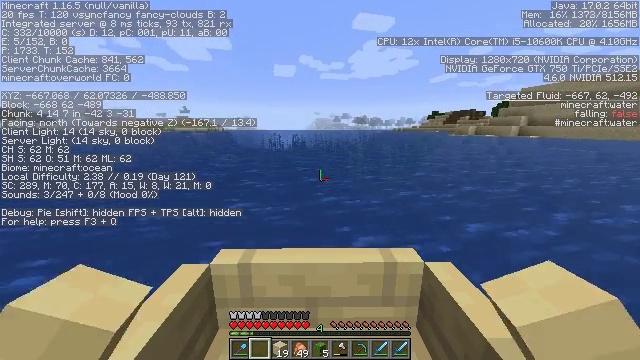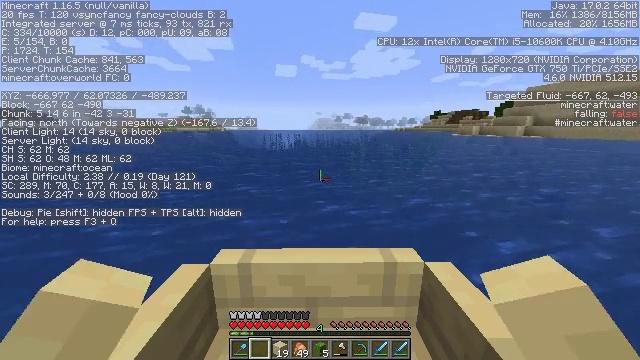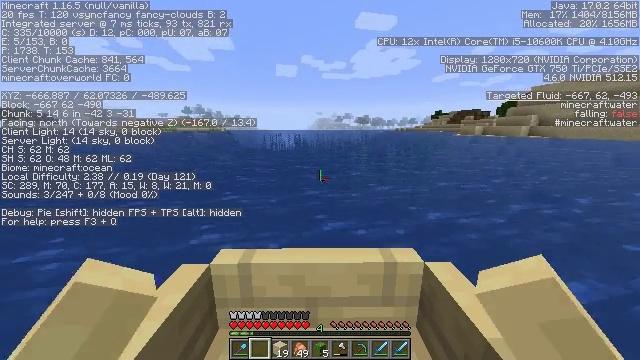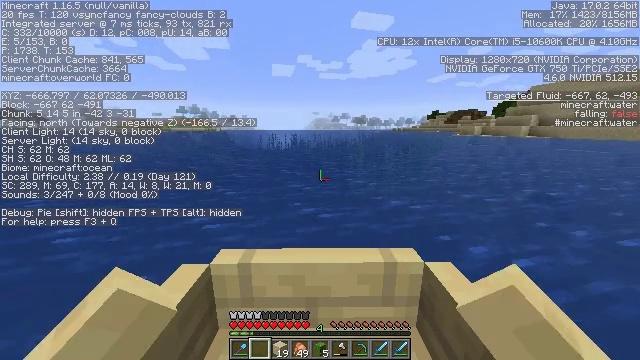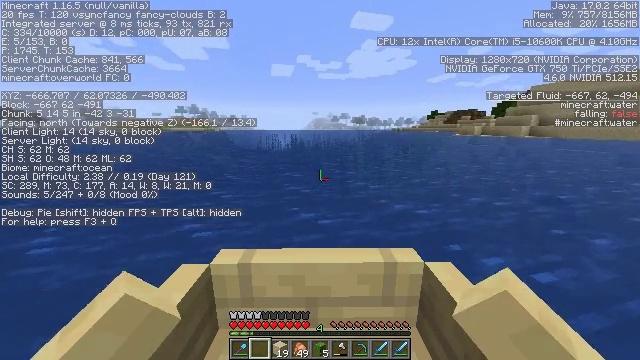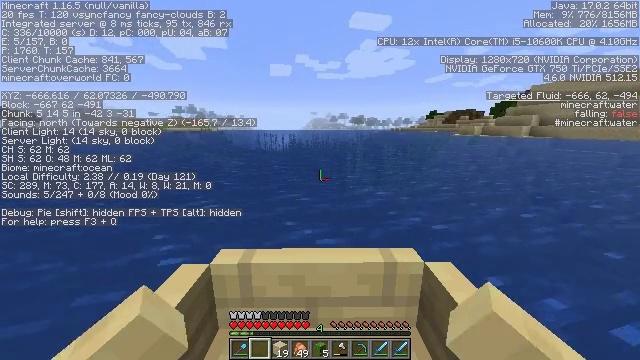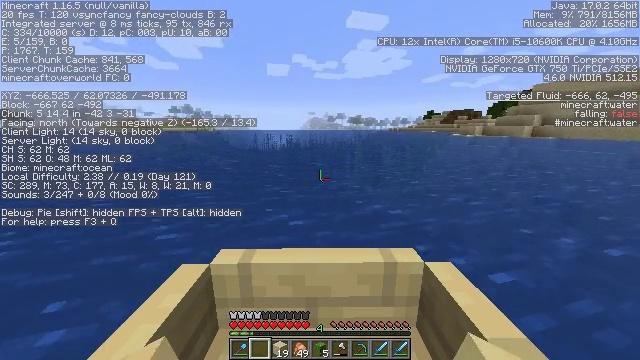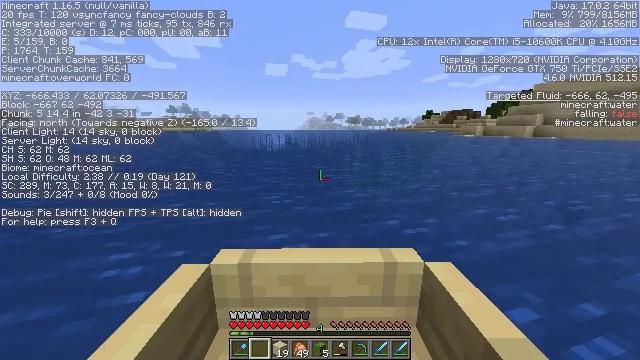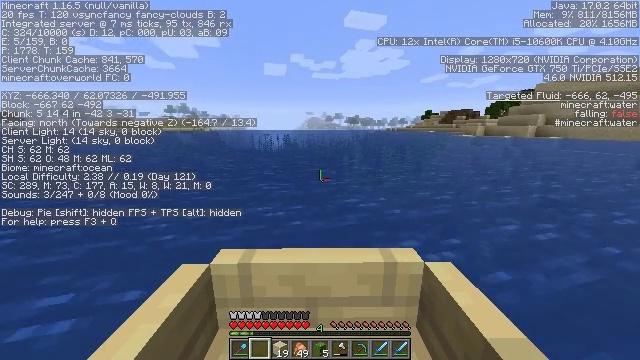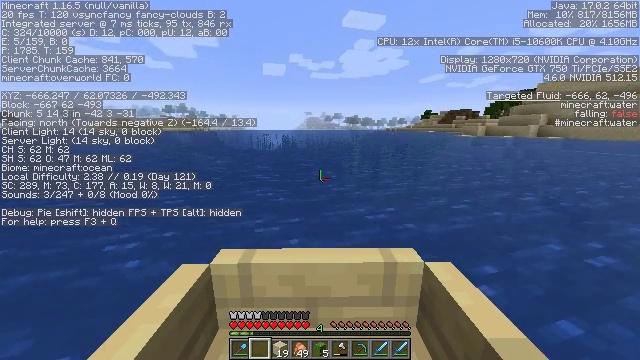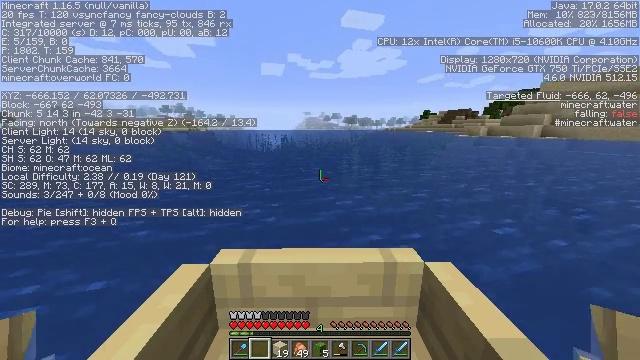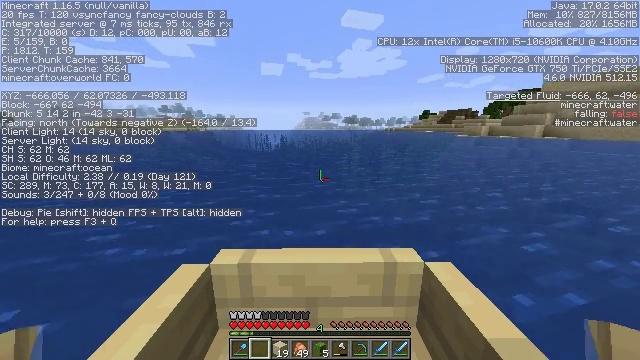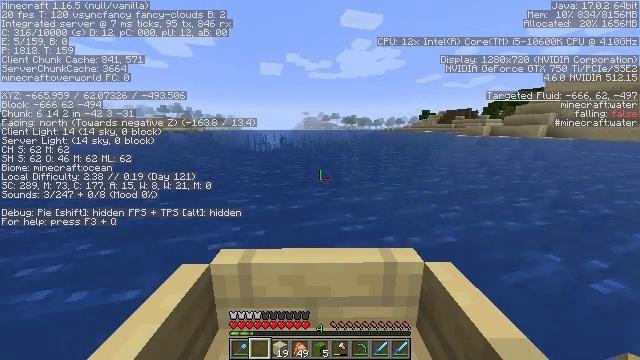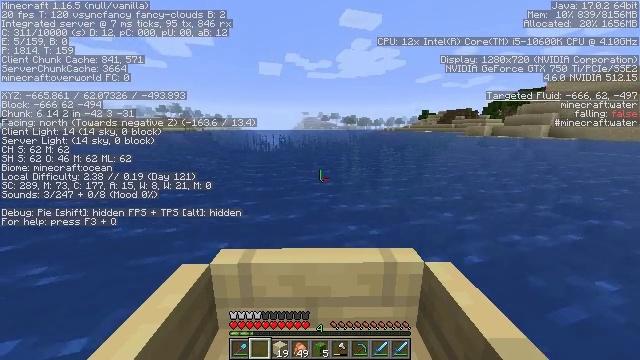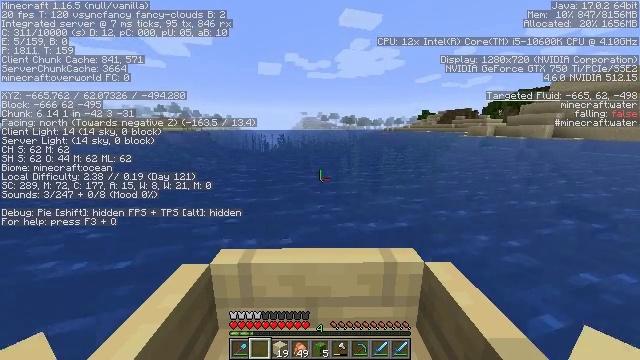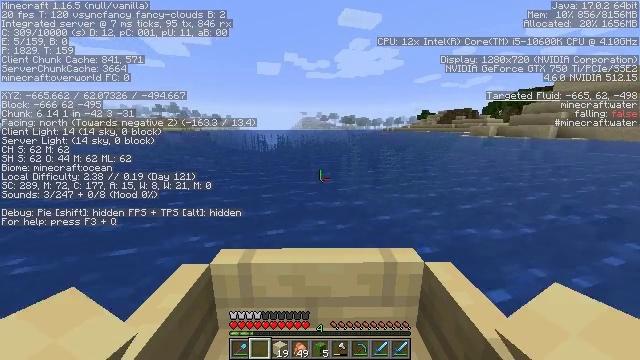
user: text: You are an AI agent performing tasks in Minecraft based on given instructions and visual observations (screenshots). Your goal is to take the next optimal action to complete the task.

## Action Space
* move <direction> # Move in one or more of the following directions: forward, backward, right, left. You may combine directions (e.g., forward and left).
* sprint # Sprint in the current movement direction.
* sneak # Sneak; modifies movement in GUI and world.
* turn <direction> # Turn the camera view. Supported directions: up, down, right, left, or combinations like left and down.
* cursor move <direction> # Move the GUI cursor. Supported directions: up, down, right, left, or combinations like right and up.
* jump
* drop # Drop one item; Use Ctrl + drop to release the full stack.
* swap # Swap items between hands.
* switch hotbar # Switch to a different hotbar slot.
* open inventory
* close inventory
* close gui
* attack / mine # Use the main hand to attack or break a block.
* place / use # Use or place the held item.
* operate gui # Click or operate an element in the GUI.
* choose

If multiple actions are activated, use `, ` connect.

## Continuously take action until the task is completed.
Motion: motion action
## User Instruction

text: Break the seagrass in the ocean.
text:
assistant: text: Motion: move forward and move right
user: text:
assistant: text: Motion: move forward
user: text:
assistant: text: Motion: move forward
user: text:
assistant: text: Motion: move forward
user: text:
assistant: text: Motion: move forward
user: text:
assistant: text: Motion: move forward
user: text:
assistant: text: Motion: move forward
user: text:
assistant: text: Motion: move forward
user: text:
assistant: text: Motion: move forward
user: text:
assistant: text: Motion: move forward
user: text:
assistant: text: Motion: move forward
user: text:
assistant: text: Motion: move forward
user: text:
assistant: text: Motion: move forward
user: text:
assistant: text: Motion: move forward
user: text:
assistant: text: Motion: move forward
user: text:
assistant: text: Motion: move forward
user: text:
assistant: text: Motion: move forward
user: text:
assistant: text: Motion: move forward
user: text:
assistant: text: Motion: move forward
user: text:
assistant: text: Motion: move forward
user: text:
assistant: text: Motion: move forward
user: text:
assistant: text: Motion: move forward
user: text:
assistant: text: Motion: move forward
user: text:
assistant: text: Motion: move forward
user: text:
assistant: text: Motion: move forward
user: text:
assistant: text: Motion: move forward
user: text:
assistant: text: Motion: move forward
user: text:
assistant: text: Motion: move forward
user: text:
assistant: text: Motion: move forward
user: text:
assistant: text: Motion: move forward